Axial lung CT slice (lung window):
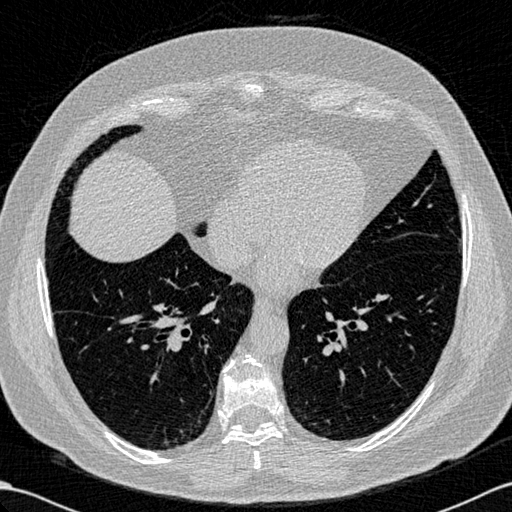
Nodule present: no